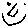
Label: smiley face